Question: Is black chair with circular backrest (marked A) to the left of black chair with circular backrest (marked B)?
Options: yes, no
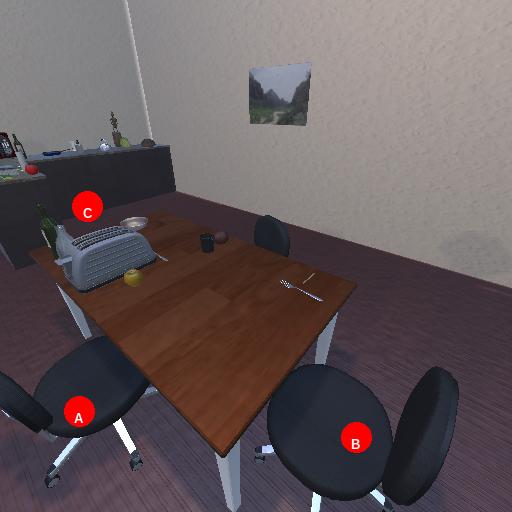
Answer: yes